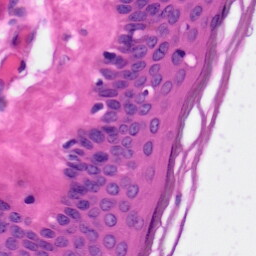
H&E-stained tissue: Skin